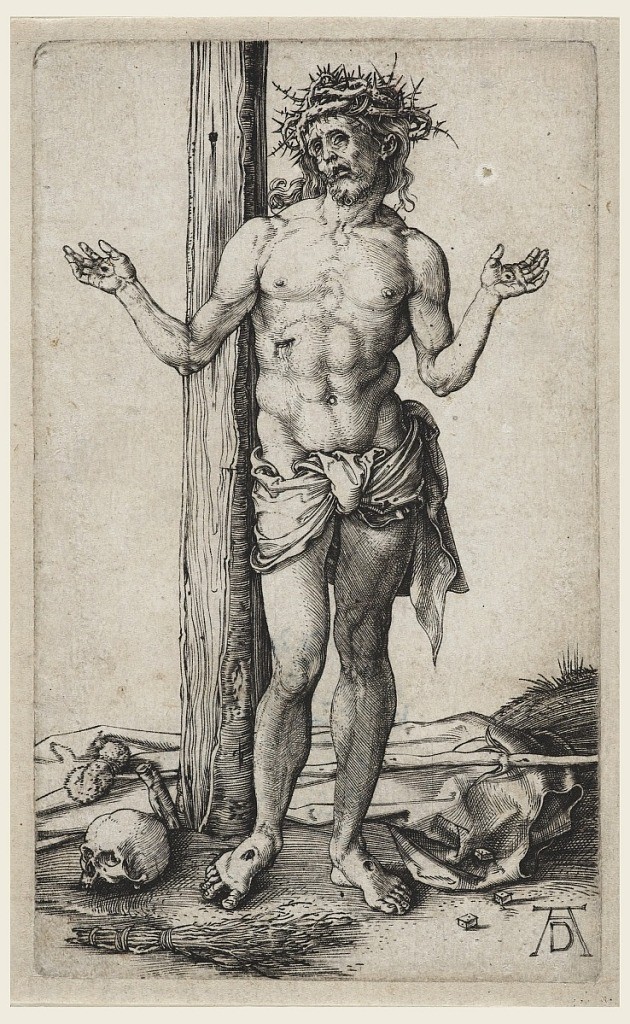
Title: The Man of Sorrows (with Hands Raised)
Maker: Albrecht Dürer, German, 1471–1528
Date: ca. 1507
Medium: Engraving on paper
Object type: Print
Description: Christ is represented standing at the foot of a tree (the cross). His arms are extended and raised, wearing a crown of thorns.